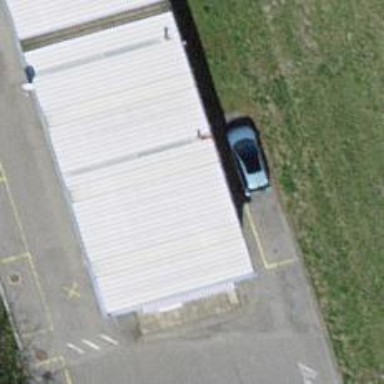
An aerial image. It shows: Restaurant.